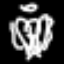
Label: angel